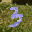
Label: 3